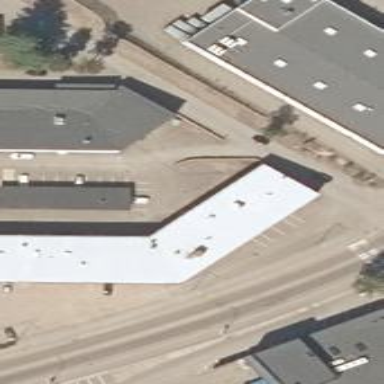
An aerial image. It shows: Building with skillion roof. This building has distinctive architectural features.